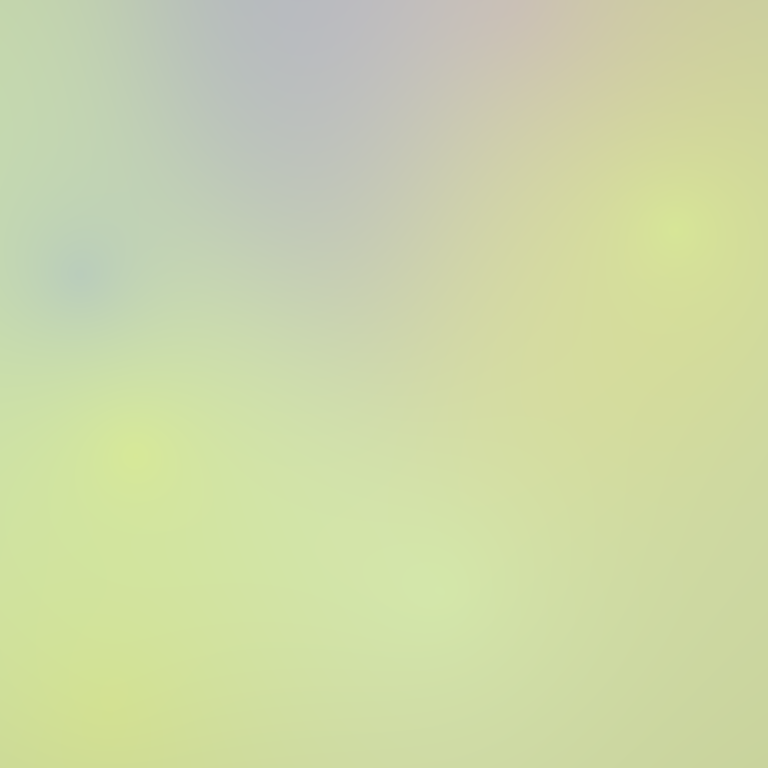
Abstract light effect, smooth blend from soft yellow to pale green, calm atmosphere, diffuse glow, no room, no furniture, no objects.